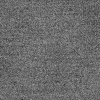
Atmospheric dust classification: dusty